Question: I have been searching the internet for about a day and I can not seem to find an algorithm to find all points within a bounding box.
Picture:

The accuracy also needs to be 8 decimal digits long.
Example:
(0,0)
(0,0.<PHONE>)
(0,0.<PHONE>)
etc..
(80,80.45356433)
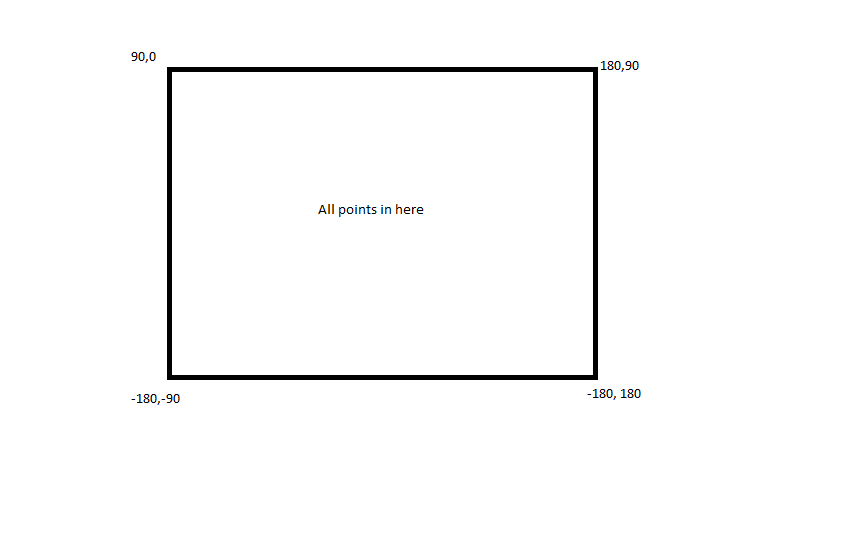
Answer: '''
long p = (long)Math.pow(10, 8);
long start = 90 * p;
long end = 180 * p;
for (long i = start; i < end; i++) {
for (long j = start; j < end; j++) {
System.out.println("(" + (double)i / p + "," + (double)j / p + ")");
}
}
'''
will take a while